Question: I created a .xib file form my custom view.
I created .h/.m files for that view.
I ctrl dragged from button to header file to create an IBAction and set the value to touchUpInside. Here is what is happening:
<URL>
WTF?
It triggers event when up is outside the button?
EDIT:
Here is the screenshot:

And what is the thing with down vote? I don't see a point in that.
'''
#import <UIKit/UIKit.h>
#import "DrawingViewDelegate.h"
@interface DrawingBottomToolbarView : UIView
@property (weak) id <DrawingViewDelegate> delegate;
- (IBAction)lineSegmentButtonPush:(id)sender;
@end
'''
'''
#import "DrawingBottomToolbarView.h"
@implementation DrawingBottomToolbarView
@synthesize delegate;
- (id)initWithFrame:(CGRect)frame
{
NSLog(@"frame");
self = [super initWithFrame:frame];
if (self) {
// Initialization code
[self addSubview:[[[NSBundle mainBundle] loadNibNamed:@"DrawingBottomToolbarView" owner:self options:nil] objectAtIndex:0]];
//[[[NSBundle mainBundle] loadNibNamed:@"DrawingBottomToolbarView" owner:self options:nil] objectAtIndex:0];
//[self addSubview:self.];
}
return self;
}
//-(id)initWithCoder:(NSCoder *)aDecoder{
//
// NSLog(@"coder");
// if ((self = [super initWithCoder:aDecoder])){
// [self addSubview:[[[NSBundle mainBundle] loadNibNamed:@"DrawingBottomToolbarView" owner:self options:nil] objectAtIndex:0]];
// }
// return self;
//}
- (IBAction)lineSegmentButtonPush:(id)sender
{
NSLog(@"line push");
}
@end
'''
I don't get it where is the problem.
I tried setting buttons as outlets and add target/action in code and same thing happens:
'''
@property (weak, nonatomic) IBOutlet UIButton *lineSegmentButton;
'''
'''
- (id)initWithFrame:(CGRect)frame
{
self = [super initWithFrame:frame];
if (self) {
// Initialization code
[self addSubview:[[[NSBundle mainBundle] loadNibNamed:@"DrawingBottomToolbarView" owner:self options:nil] objectAtIndex:0]];
self.currentSelectedPathSegment = NoneSegment;
[self.lineSegmentButton addTarget:self action:@selector(lineSegmentButtonPush:) forControlEvents:UIControlEventTouchUpInside];
}
return self;
}
'''
Here is where I add two views. drawing view is created in code, bottomToolbar is created from .xib file.
kBottomToolbarHeight is constant with same value as height defined in .xib file.
'''
- (void)viewWillAppear:(BOOL)animated
{
[self.view addSubview:self.drawingView];
[self.view addSubview:self.bottomToolbar];
CGRect selfRect = self.view.bounds;
CGRect drawingViewRect = selfRect;
CGRect bottomToobarRect = selfRect;
drawingViewRect.size.height = selfRect.size.height - kBottomToolbarHeight;
bottomToobarRect.size.height = kBottomToolbarHeight;
bottomToobarRect.origin.y = drawingViewRect.size.height;
self.drawingView.frame = drawingViewRect;
self.bottomToolbar.frame = bottomToobarRect;
}
'''
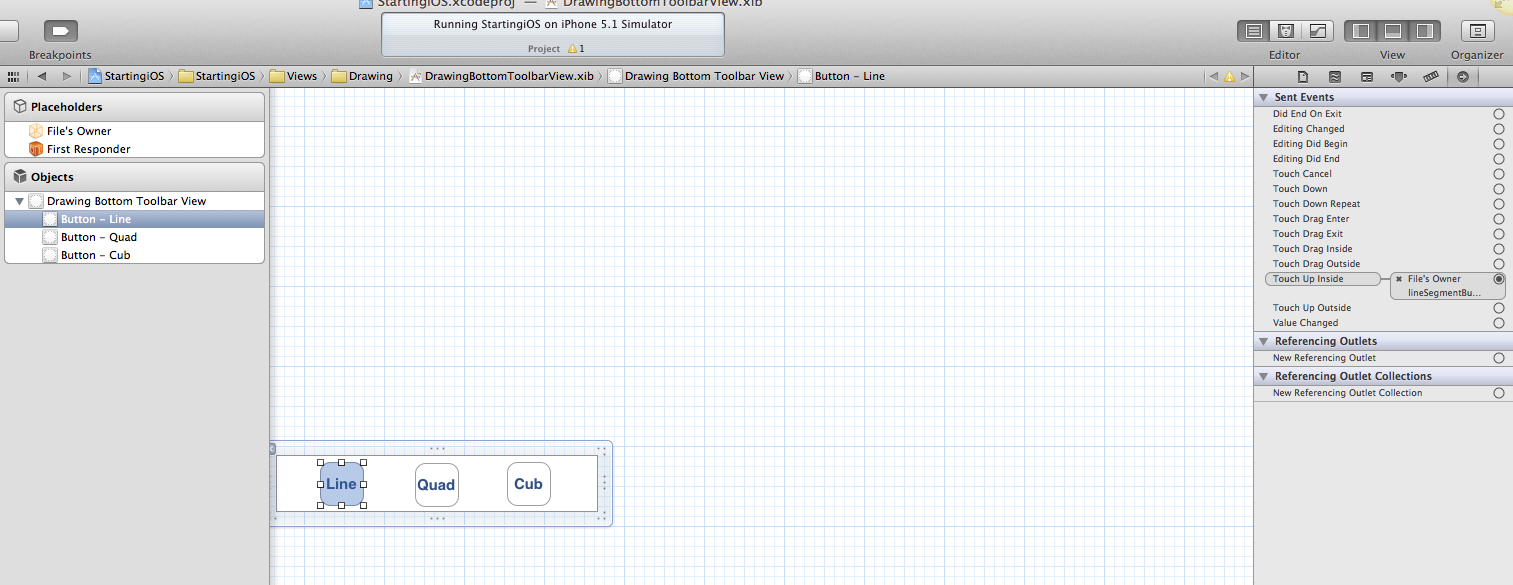
Answer: The behavior you mention and show in the screencast is exactly the same as I experienced when I somewhere in the view hierarchy had a parent view with a 'UITapGestureRecognizer'.
I'm unsure whether or not to flag your question as a possible duplicate of <URL>.
For reference this is not a problem in iOS 6.0, only earlier versions.